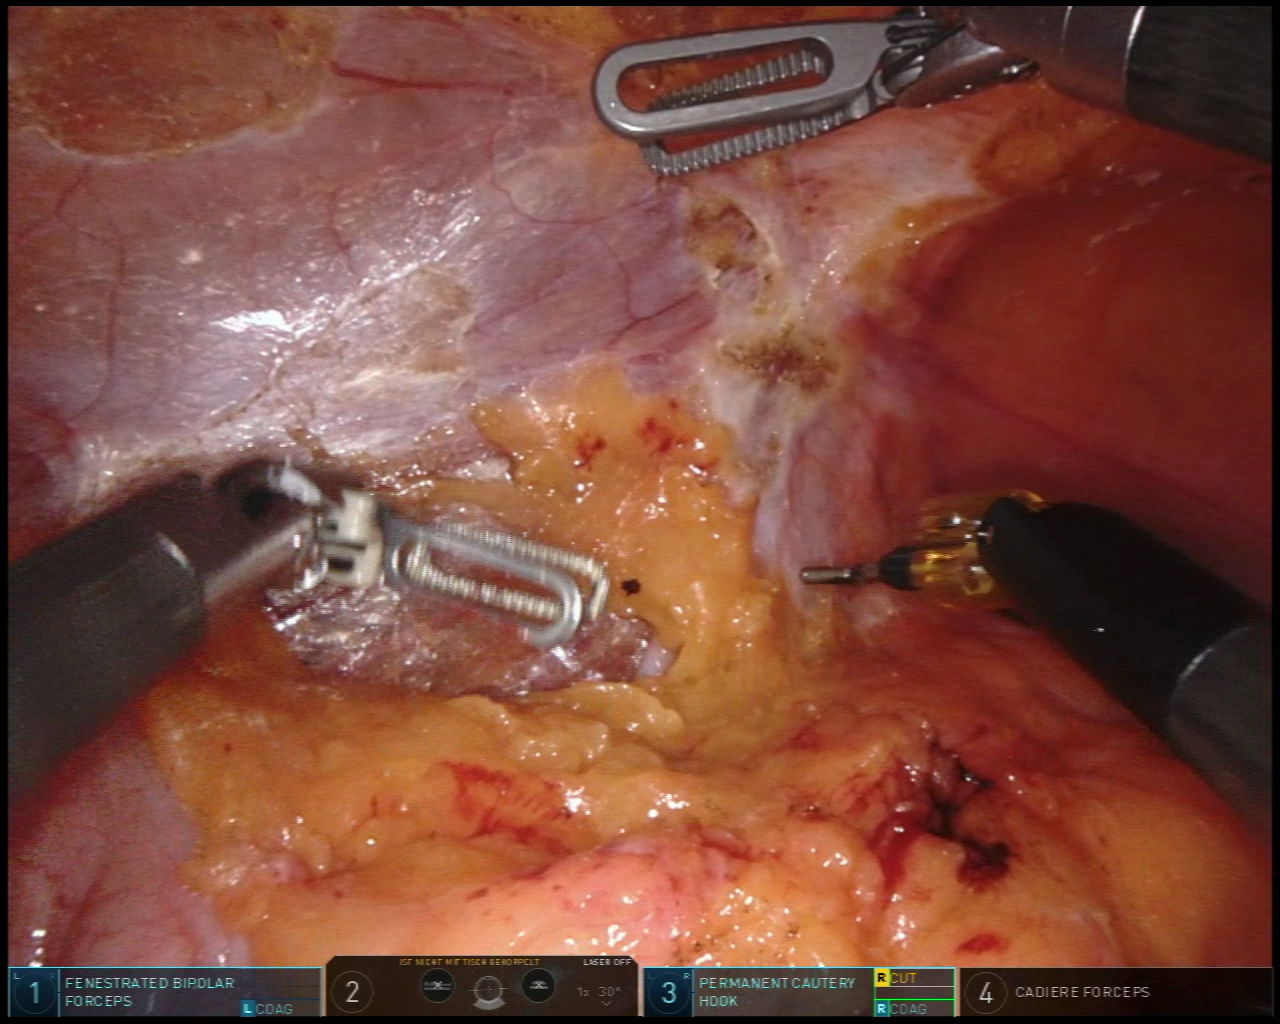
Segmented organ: colon
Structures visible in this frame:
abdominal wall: yes
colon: yes
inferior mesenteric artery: no
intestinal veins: no
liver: no
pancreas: no
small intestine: no
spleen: no
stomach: no
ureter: no
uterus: no
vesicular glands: no